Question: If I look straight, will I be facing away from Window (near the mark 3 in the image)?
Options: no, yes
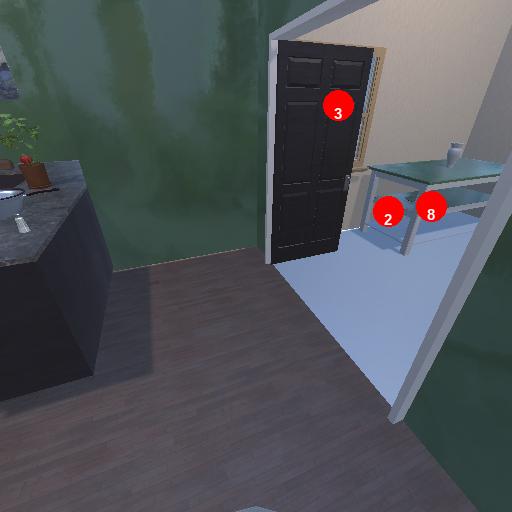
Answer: no